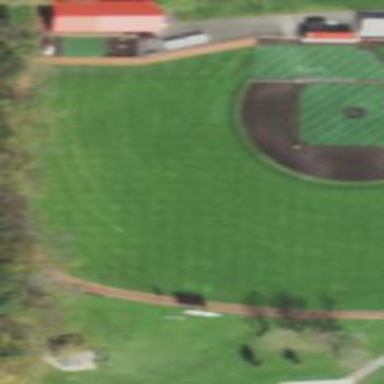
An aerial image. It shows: Baseball pitch for leisure land activities.